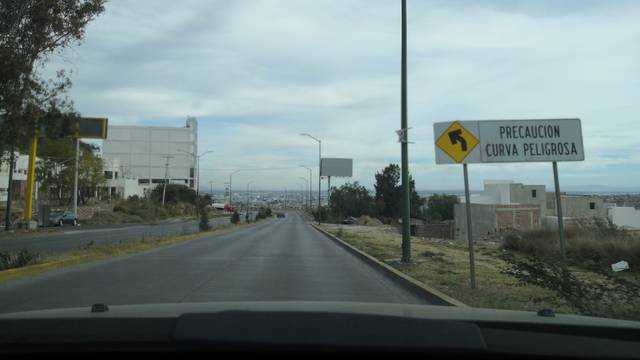
Region: Mexico
Coordinates: 21.147, -101.718